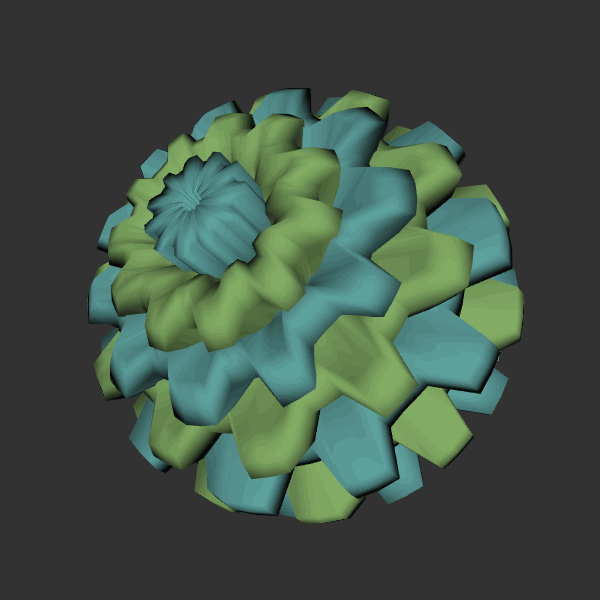
Background: dark